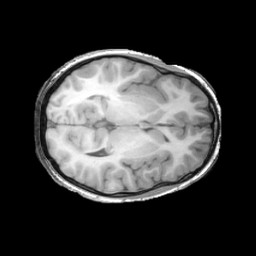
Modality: T1w
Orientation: axial
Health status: ill
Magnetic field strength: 3 T